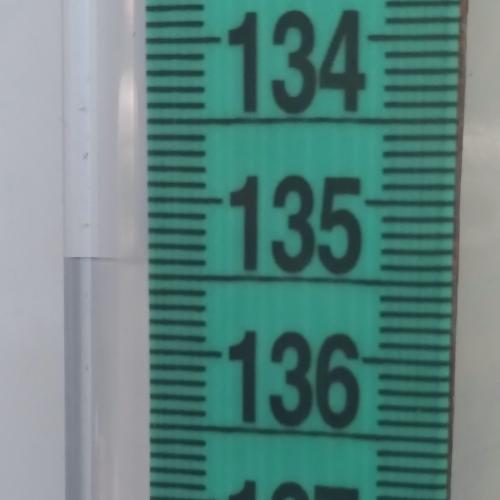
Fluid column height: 135.4 cm